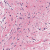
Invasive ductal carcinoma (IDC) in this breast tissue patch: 0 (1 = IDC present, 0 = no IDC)